Question: Why is xcode asking for landscape launch images?
My app doesn't support landscape in neither iPhone nor iPad

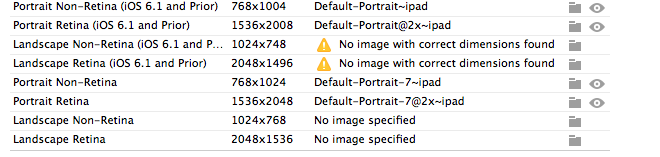
Answer: Apparently it was an issue with the xcode beta release